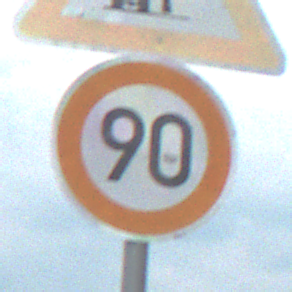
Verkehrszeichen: Geschwindigkeit90
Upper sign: UnzureichendesLichtraumprofil
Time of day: MorningAfternoon
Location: Outdoor (Nature)
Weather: PartlyCloudy
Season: NotSpecified
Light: Natural